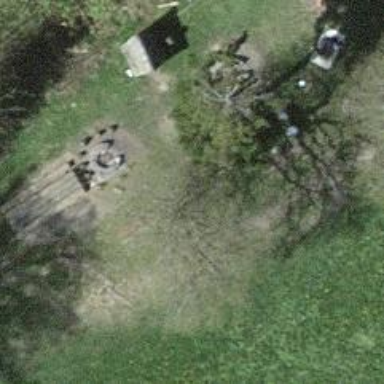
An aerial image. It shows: Red bench.